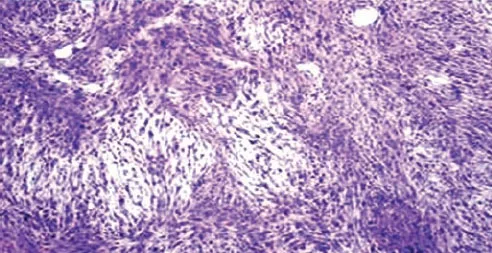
Microphotograph of histopathological examination of third operated tumour showing uniform cellular tumour with spindle shaped cells of varying degrees of pleomorphism, vesicular eccentric nuclei with coarse chromatin and few mitotic figures; collagenous fibres arranged in intertwining whorled bundles; few areas of chondroid with no osteoid differentiation. The fat surrounding the tumour shows strands of normal breast tissue.
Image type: pathology (h&e)